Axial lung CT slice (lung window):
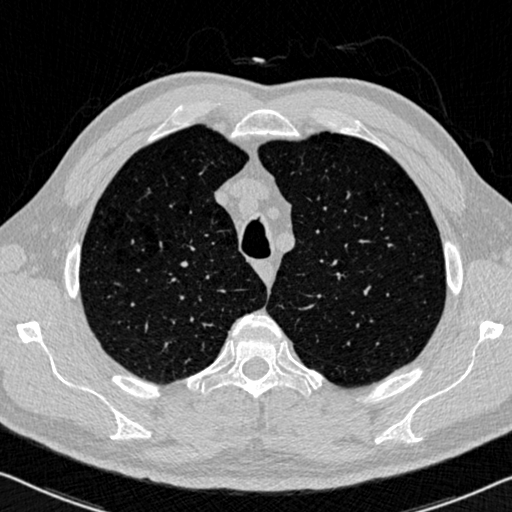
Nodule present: no